Question: Anyone please help solve this error, I am creating library book app

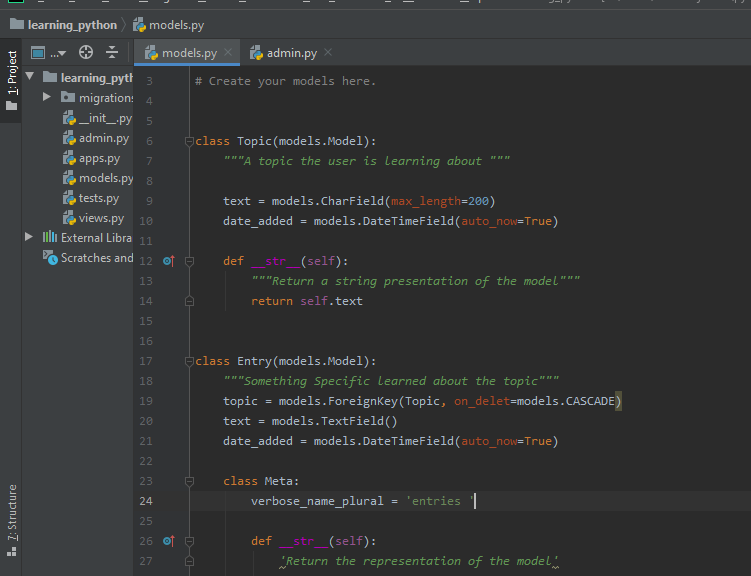
Answer: You dont have 'on_delete'. You have 'on_delet'. Fix this and should be fine